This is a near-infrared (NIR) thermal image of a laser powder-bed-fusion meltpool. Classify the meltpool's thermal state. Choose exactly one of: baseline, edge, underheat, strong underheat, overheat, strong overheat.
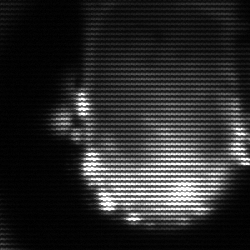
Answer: baseline